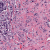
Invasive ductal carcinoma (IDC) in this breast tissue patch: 1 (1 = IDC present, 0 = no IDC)